Question: I want to implement class that draw grid on 'Canvas', but problem is that 'ActualWidth' and 'ActualHeight' are set to 0.

Canvas is all this gray area.
Can someone tell me what I'm doing wrong, I'm newbie in C#. Thanks!
'''
class ImageGrid : Canvas
{
private double GridSize = 50;
public ImageGrid()
{
Background = new SolidColorBrush(Colors.DarkGray);
}
public void DrawGrid()
{
Children.Clear();
#region Draw image
// TODO - Draw image
#endregion
#region Draw grid
for ( double x = 0; x < ActualWidth; x+=GridSize )
{
Line line = new Line();
line.X1 = x;
line.X2 = x;
line.Y1 = 0;
line.Y2 = ActualWidth; // Why 0 ?
line.Stroke = Brushes.Black;
line.StrokeThickness = 1;
Children.Add(line);
}
for ( double y = 0; y < ActualHeight; y += GridSize )
{
Line line = new Line();
line.X1 = 0;
line.X2 = ActualHeight; // Why 0 ?
line.Y1 = y;
line.Y2 = y;
line.Stroke = Brushes.Black;
line.StrokeThickness = 1;
Children.Add(line);
}
#endregion
}
}
'''
ImageGrid call:
'''
public partial class MainWindow : Window
{
public MainWindow()
{
InitializeComponent();
ImageGrid ig = new ImageGrid();
Grid.Children.Add(ig);
ig.DrawGrid();
}
}
'''
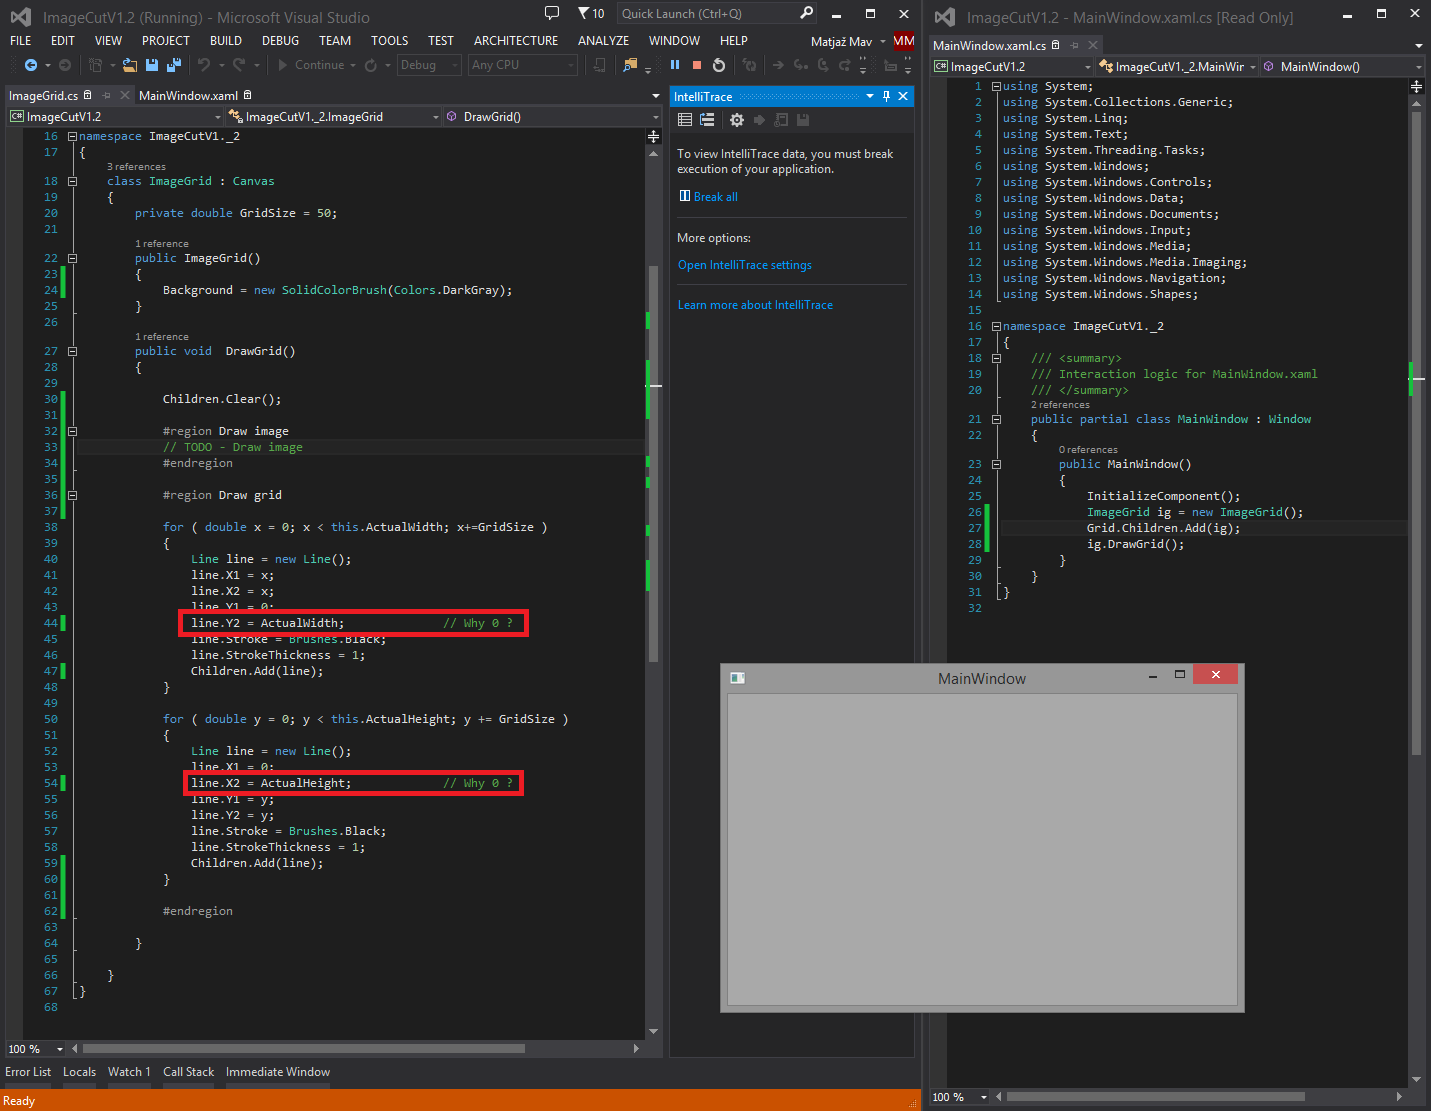
Answer: You need to wait for the layout pass before getting the ActualHeight/Width, try calling ig.DrawGrid in the Loaded handler.
'''
public partial class MainWindow : Window
{
public MainWindow()
{
InitializeComponent();
ImageGrid ig = new ImageGrid();
Grid.Children.Add(ig);
ig.Loaded += ImageGrid_Loaded;
}
void ImageGrid_Loaded(object sender, RoutedEventArgs e)
{
ig.DrawGrid();
}
}
'''
Note from <URL>
> This property is a calculated value based on other height inputs, and the layout system. The value is set by the layout system itself, based on an actual rendering pass, and may therefore lag slightly behind the set value of properties such as Height that are the basis of the input change.Because ActualHeight is a calculated value, you should be aware that there could be multiple or incremental reported changes to it as a result of various operations by the layout system. The layout system may be calculating required measure space for child elements, constraints by the parent element, and so on.